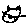
Label: cat